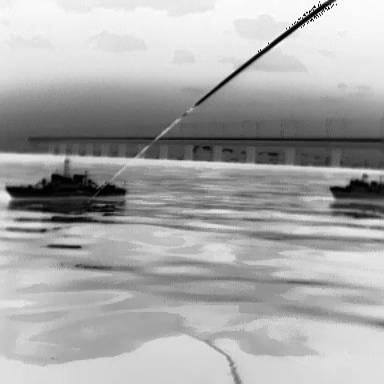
There are two warships in the infrared image.